Question: Because a picture is worth a thousand words, I'll show it first:

In red is my flex container, in blue is an element with a fixed width of 50px, in green is a section with a 100% width, in yellow is a list also with a 100% width and an overflow scroll, and finally in purple are my list elements width a fixed width of 100px.
I want the green element to fit in my red flex container. How can I do that?
Here's the codesandbox used to make the screenshot above (it's made in React but the html is in 'App.js' and the css in 'styles.css'):
<URL>
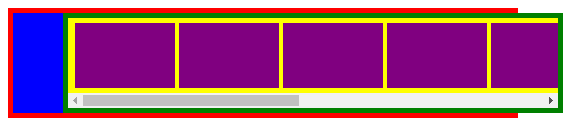
Answer: You can add 'overflow: hidden' to the green box to make it stay in the bounds of it's parent.
'''
section {
width: 100%;
padding: 5px;
box-sizing: border-box;
background: green;
overflow-x: hidden;
}
'''